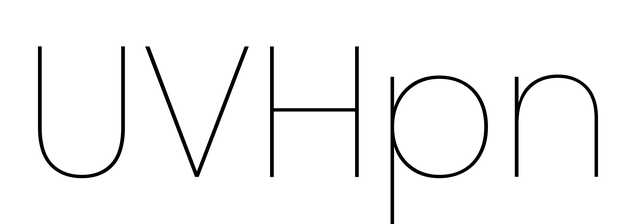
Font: Poppins-Thin